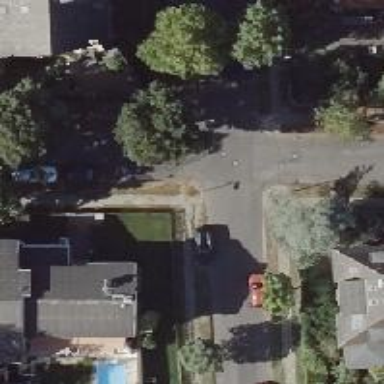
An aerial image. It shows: Residential road with asphalt surface. There are sidewalks on both sides of the road.